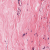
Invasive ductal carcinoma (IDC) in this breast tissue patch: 0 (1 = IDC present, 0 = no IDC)